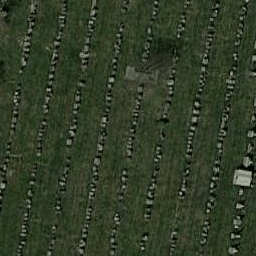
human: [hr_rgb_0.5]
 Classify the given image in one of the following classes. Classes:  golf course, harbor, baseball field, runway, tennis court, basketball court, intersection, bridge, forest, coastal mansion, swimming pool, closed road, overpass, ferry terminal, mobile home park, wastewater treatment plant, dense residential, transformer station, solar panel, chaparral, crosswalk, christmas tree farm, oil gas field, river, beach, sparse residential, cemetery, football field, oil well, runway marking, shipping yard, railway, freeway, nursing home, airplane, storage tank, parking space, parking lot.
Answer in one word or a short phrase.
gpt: cemetery